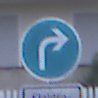
Verkehrszeichen: VorgeschriebeneFahrtrichtungRechts
Zusatzzeichen unten: BesondereFahrzeugeUndTransportgueter11
Umgebung: Outdoor, Urban
Tageszeit: SunriseSunset
Wetter: PartlyCloudy
Licht: Natural
Jahreszeit: NotSpecified
Kontrast: LowContrast